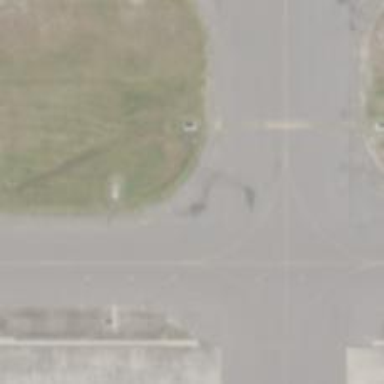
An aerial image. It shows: View of taxiway at the airport.